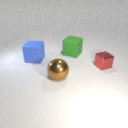
small red metal cube behind large brown metal sphere